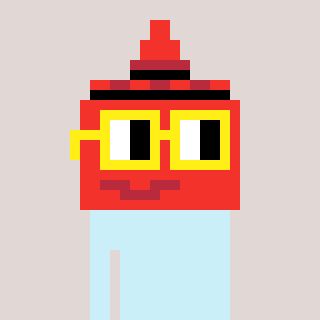
a pixel art character with square yellow glasses, a ketchup-shaped head and a grayscale-colored body on a warm background